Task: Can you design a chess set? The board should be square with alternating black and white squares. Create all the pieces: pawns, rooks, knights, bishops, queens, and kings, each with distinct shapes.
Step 4431:
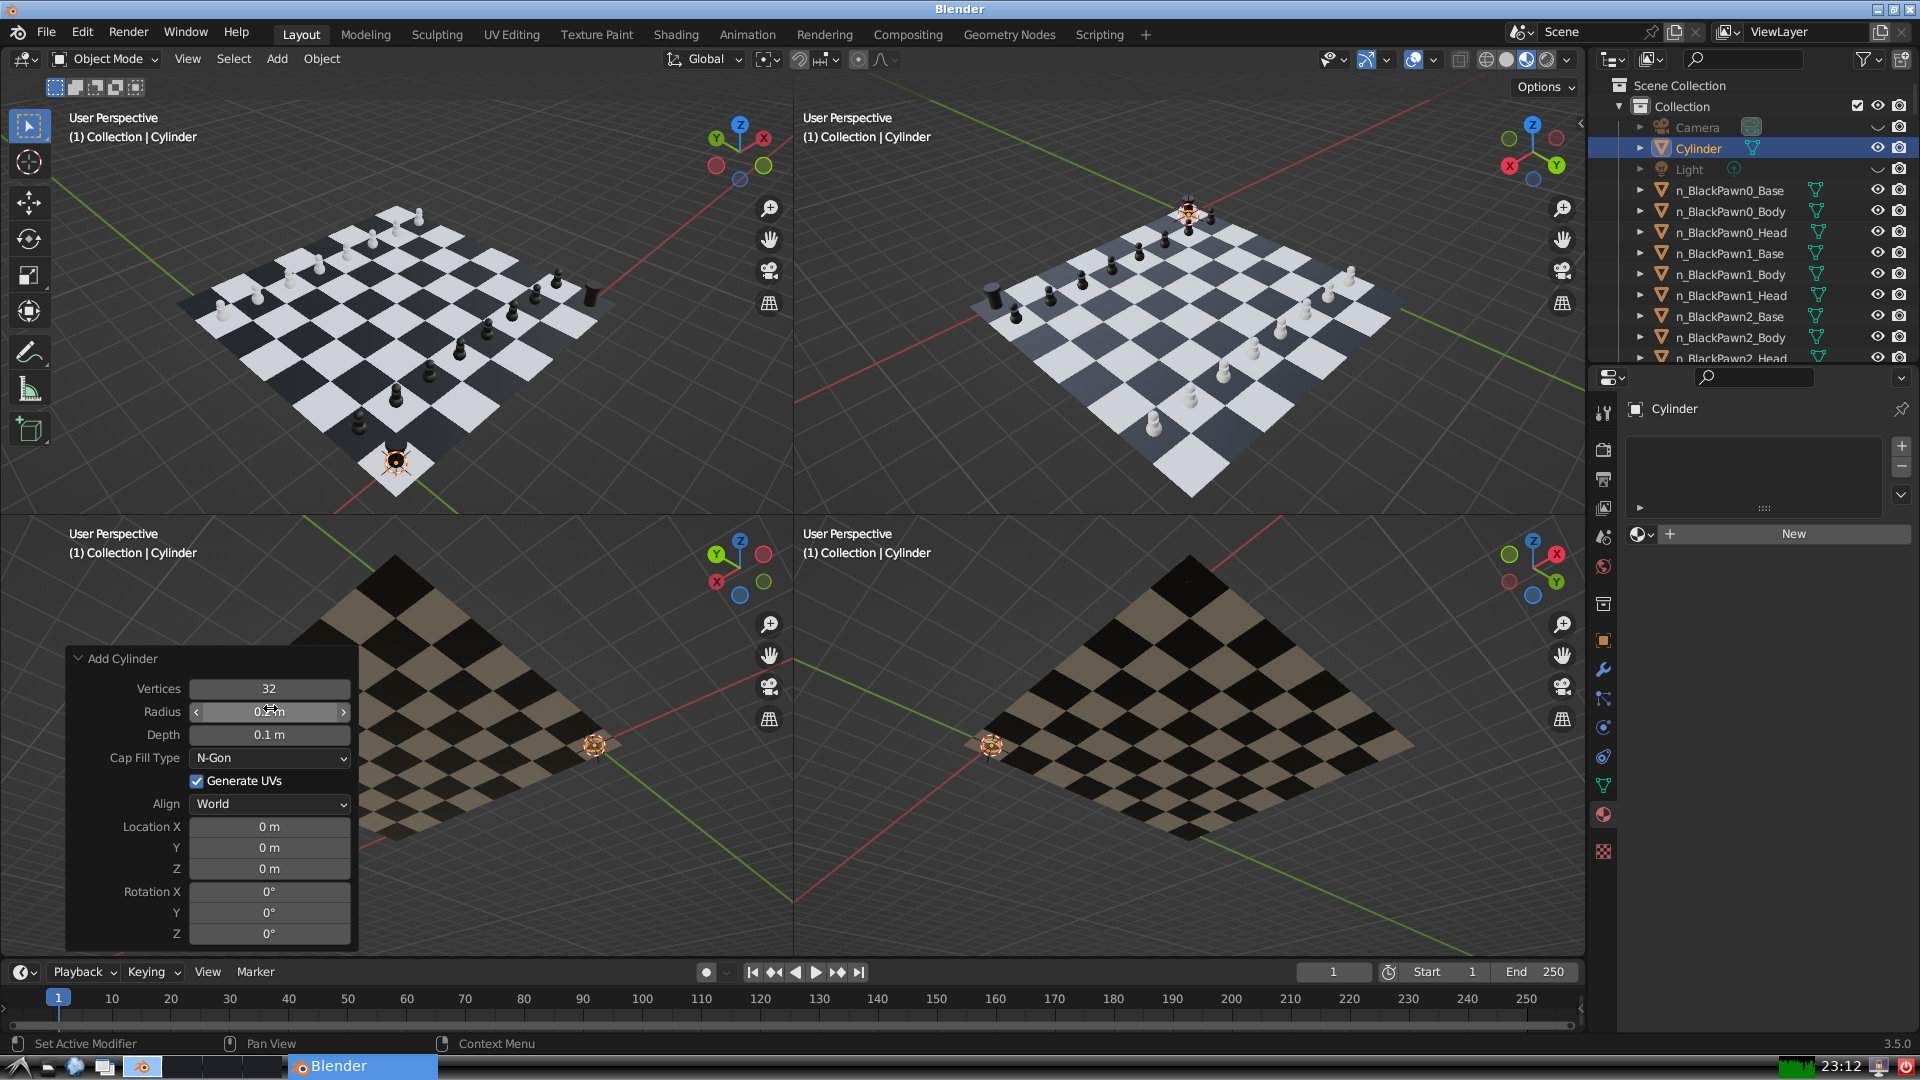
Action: click: no